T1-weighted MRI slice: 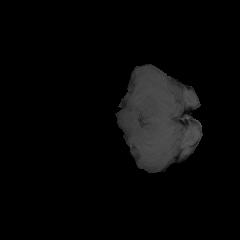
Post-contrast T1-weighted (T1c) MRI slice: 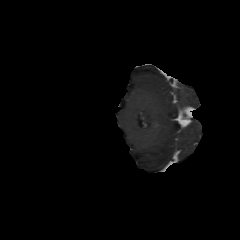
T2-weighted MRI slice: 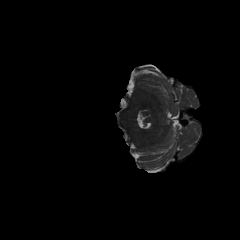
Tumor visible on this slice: no